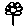
Label: flower